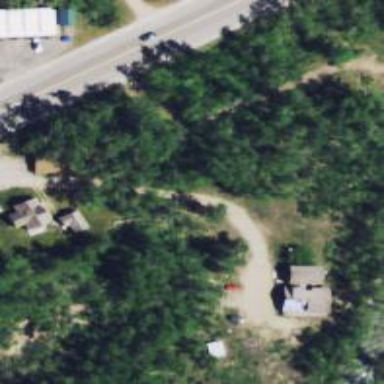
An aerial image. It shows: Driveway.